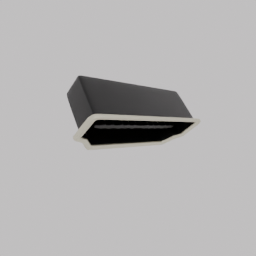
Label: electronics